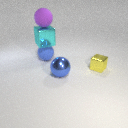
large blue metal sphere to the left of small yellow metal cube